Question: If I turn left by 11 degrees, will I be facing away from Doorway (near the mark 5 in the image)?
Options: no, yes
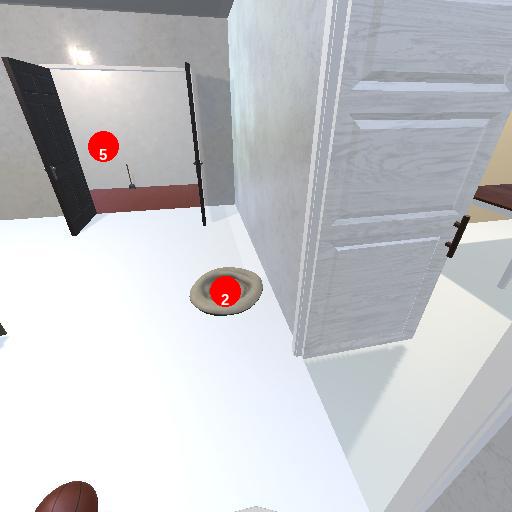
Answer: no